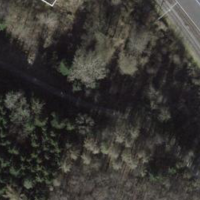
EUNIS habitat code: 41
Species observed at this site:
Allium ursinum